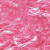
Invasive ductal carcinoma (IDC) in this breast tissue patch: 0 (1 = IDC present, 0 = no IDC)